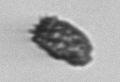
Label: Syracosphaera_pulchra